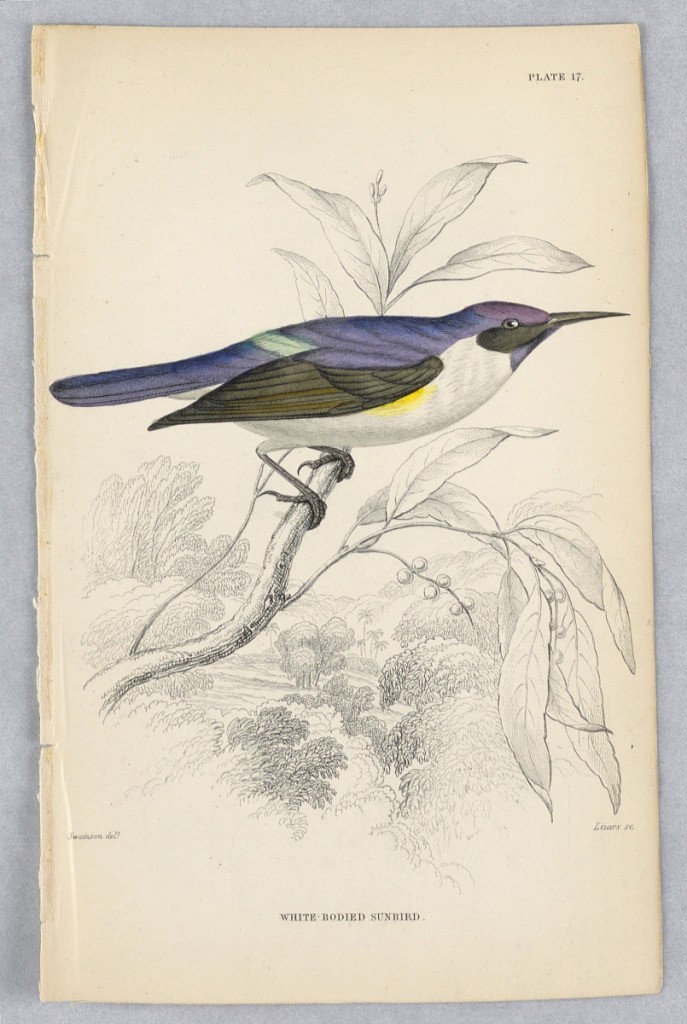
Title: White-Bodied Sunbird, Plate 17 from Birds of Western Africa
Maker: William Home Lizars, Scottish, 1788 - 1859
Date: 1837
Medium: Engraving, brush and watercolor on paper
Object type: Print
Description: A gray bird with speckled white underside on a tree branch over a tropical meadow. Title and artists' names below.